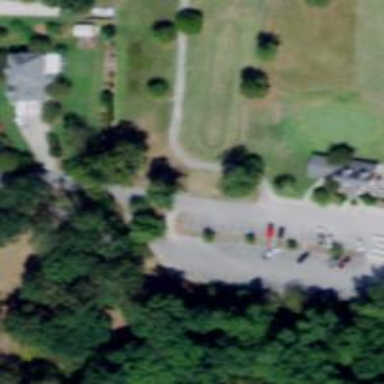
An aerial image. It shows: Pathway for golfing.